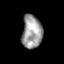
Tissue: lung
Cell type: Epithelial cells
Senescence score: 0.1043
Nuclear area (px): 662
Mean DAPI intensity: 155.166